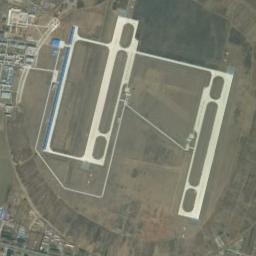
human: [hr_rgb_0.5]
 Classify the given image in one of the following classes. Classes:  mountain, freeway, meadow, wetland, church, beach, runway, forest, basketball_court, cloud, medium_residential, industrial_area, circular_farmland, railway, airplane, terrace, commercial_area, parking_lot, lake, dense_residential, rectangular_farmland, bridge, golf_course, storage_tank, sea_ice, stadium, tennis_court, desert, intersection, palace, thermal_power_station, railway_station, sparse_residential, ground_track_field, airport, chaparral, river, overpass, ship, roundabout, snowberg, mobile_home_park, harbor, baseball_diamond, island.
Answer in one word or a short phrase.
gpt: airport